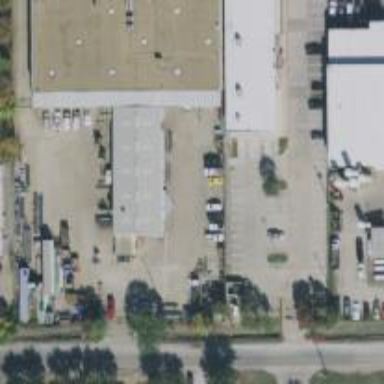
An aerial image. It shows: Warehouse.